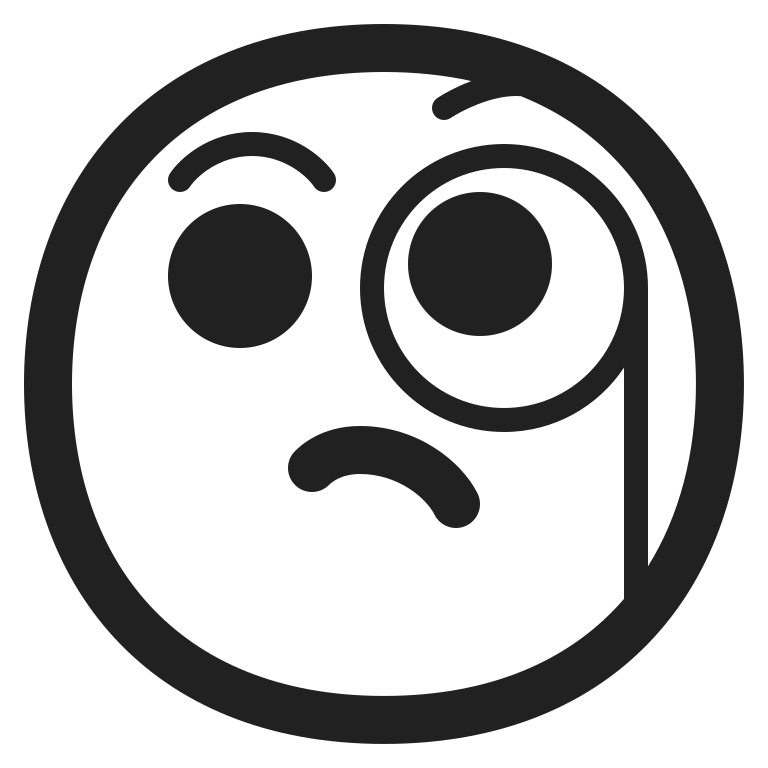
face with monocle high contrast